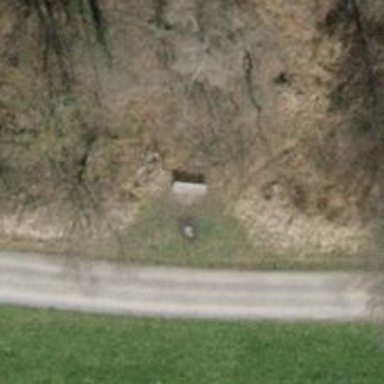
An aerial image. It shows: Bench for seating.